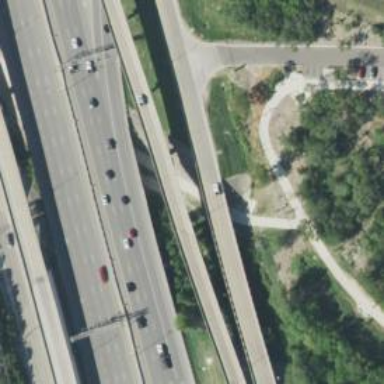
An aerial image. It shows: Secondary road with frontage road crossing bridge.